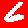
Digit: 6